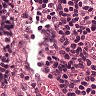
Metastatic tissue present: no